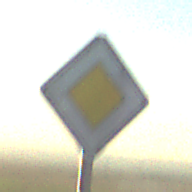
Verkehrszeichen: Vorfahrtsstrasse
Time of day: SunriseSunset
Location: Outdoor (Nature)
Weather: Clear
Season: NotSpecified
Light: Natural